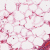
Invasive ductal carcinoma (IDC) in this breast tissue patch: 0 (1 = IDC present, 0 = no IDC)